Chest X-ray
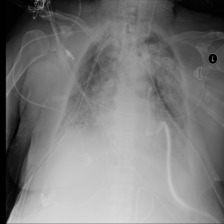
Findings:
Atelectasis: negative
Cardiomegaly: negative
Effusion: negative
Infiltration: positive
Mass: negative
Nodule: negative
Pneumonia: negative
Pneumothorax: positive
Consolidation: negative
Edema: negative
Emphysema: negative
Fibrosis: negative
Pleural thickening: negative
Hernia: negative